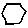
Label: hexagon